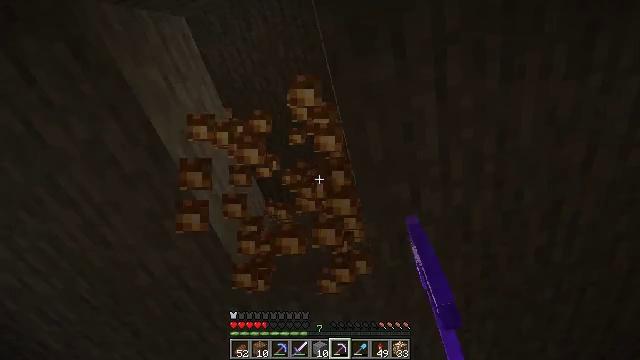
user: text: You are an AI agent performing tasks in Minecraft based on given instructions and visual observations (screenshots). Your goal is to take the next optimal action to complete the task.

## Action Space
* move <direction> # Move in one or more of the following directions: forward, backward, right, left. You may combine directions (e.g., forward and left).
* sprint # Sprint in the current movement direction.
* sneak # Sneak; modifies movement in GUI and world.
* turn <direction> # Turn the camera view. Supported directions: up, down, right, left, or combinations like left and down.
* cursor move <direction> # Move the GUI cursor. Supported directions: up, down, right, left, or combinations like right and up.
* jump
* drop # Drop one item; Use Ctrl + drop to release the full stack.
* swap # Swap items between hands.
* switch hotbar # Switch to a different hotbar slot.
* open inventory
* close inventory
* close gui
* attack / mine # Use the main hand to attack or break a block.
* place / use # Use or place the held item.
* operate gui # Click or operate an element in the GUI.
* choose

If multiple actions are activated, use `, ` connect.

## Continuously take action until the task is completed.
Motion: motion action
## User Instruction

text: Collect glowstone blocks for lighting.
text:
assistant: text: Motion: attack / mine